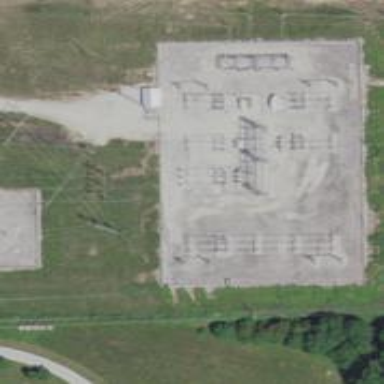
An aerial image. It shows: Distribution level power substation surrounded by fence.